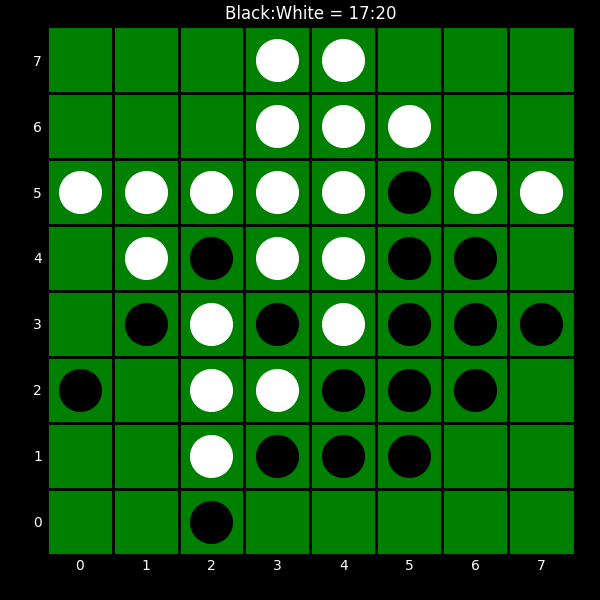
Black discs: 17
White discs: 20